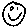
Label: smiley face